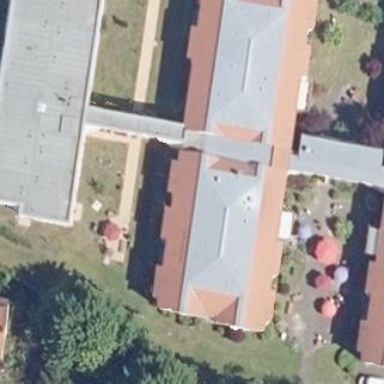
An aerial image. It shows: Part of building.